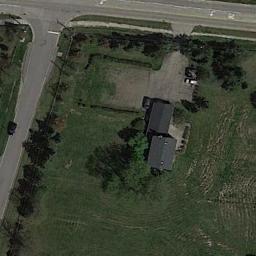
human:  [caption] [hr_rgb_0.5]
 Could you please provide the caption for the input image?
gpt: The sparse residential is on the grass next to some trees and a road .

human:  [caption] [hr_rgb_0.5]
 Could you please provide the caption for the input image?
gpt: A path leads to these two houses which are surrounded by lawn .

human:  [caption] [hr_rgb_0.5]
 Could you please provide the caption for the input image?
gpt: In a sparse residential area there are two gray houses surrounded by grass and a road .

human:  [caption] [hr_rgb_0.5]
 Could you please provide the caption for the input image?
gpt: There are many trees beside the sparse residential .

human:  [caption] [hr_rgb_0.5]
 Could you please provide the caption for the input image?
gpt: A sparse residential area with two black buildings on the green meadow .